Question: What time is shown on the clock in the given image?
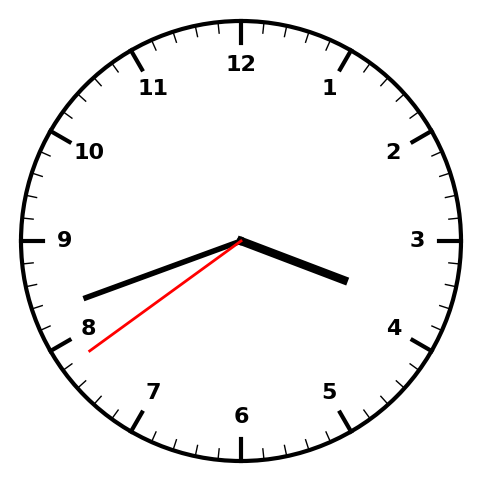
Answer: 03:41:39